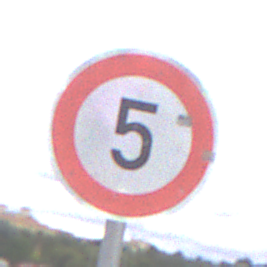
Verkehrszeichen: Geschwindigkeit5
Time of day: MorningAfternoon
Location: Outdoor (Suburban)
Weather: PartlyCloudy
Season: NotSpecified
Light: Natural